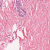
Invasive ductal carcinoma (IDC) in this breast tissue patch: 0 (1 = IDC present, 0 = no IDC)